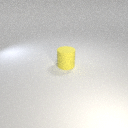
large yellow rubber cylinder